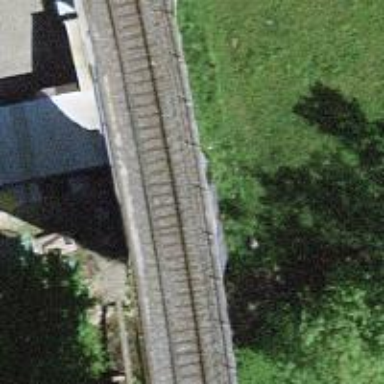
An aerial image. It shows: Bridge over electrified railway with contact line.